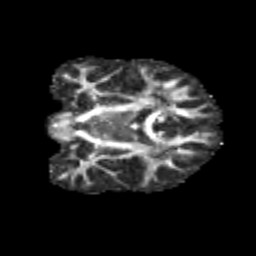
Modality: FA
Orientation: coronal
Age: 13
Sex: male
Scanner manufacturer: siemens
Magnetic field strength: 3 T
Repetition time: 3.8 s
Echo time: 0.07 s